Question: I have a Django version that is installed on my laptop and I would like to connect the API to my android app.
I have created a virtual environment too.
I am not able to connect to my Django API, so please help me with how to connect to API. Thanks in advance.
I surfed on the internet but I couldn't get any output.I am posting questions herein for the first time sorry for any mistakes done.
I want to connect the Django API to my project.i want the information to be seen in json form in mobile app.

when I connect my Django API app made in android studio, It shows an error, I have attached a file above.
I am attaching my android file.
I have used a retrofit library. And I want to connect the API to my app.
MainActivity.java
'''
ListView listView;
GridView gridView;
public String cap;
public String cap1;
String[] pid;
String[] ptitle;
String[] pdes;
String[] dt;
String[] lk;
TextView name,descrip;
int capnum;
@Override
protected void onCreate(Bundle savedInstanceState) {
super.onCreate(savedInstanceState);
setContentView(R.layout.activity_main);
Retrofit retrofit = new Retrofit.Builder().baseUrl(djangoApi.BASE_URL).addConverterFactory(GsonConverterFactory.create()).build();
djangoApi api = retrofit.create(djangoApi.class);
name= findViewById(R.id.text);
descrip=findViewById(R.id.image);
Call<List<PostTable>> call = api.gettabledata();
call.enqueue(new Callback<List<PostTable>>() {
@Override
public void onResponse(Call<List<PostTable>> call, Response<List<PostTable>> response) {
List<PostTable> pt = response.body();
assert pt != null;
String[] pid = new String[pt.size()];
String[] ptitle = new String[pt.size()];
String[] pdes = new String[pt.size()];
String[] pdt = new String[pt.size()];
String[] plk = new String[pt.size()];
for (int i = 0; i < pt.size(); i++) {
pid[i] = pt.get(i).getid();
ptitle[i] = pt.get(i).gettitle();
pdes[i] = pt.get(i).getdescription();
pdt[i] = pt.get(i).getdatetime();
plk[i] = pt.get(i).getlikes();
}
for (int i = 0; i < pt.size(); i++) {
if (ptitle[i].equalsIgnoreCase("drhsrh")) {
capnum = i;
cap = pdes[capnum];
cap1=ptitle[capnum];
}
}
name.setText(cap1);
descrip.setText(cap);
//Glide.with(getApplicationContext()).load(cap).into(imageView);
//name.setText(cap1);
}
@Override
public void onFailure(Call<List<PostTable>> call, Throwable t) {
Toast.makeText(getApplicationContext(), t.getMessage(), Toast.LENGTH_SHORT).show();
}
});
}
}
'''
this is the code for Interface class
'''
interface djangoApi {
String BASE_URL="http://127.0.0.1:8000/";
@GET("post_table/?format=json")
Call<List<PostTable>> gettabledata();
'''
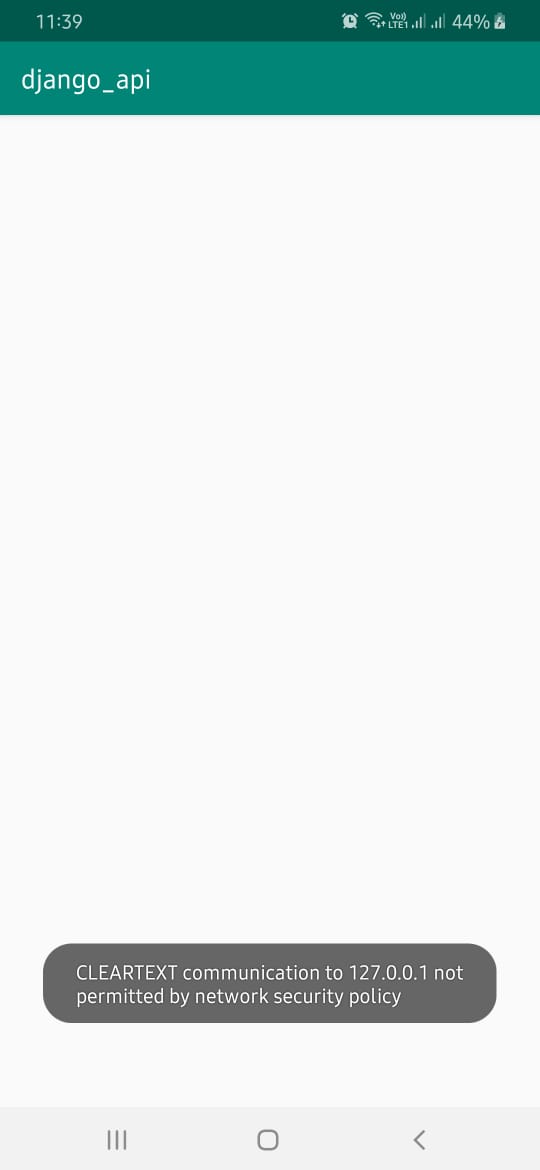
Answer: Starting with Android 9 (API level 28), cleartext support is disabled by default.
Please check this documentation.
<URL>
If you want to test in local, please add this android:usesCleartextTraffic="true" in the application tag, of the AndroidManifest.xml.
'''
<application
android:name=".App"
android:allowBackup="false"
android:fullBackupContent="false"
android:icon="@mipmap/ic_launcher"
android:label="@string/app_name"
android:roundIcon="@mipmap/ic_launcher_round"
android:supportsRtl="true"
android:theme="@style/AppTheme"
android:usesCleartextTraffic="true">
'''